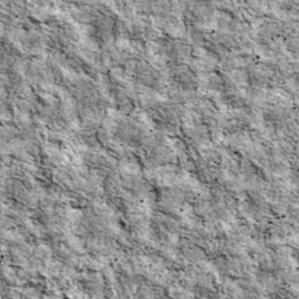
Label: non_frost